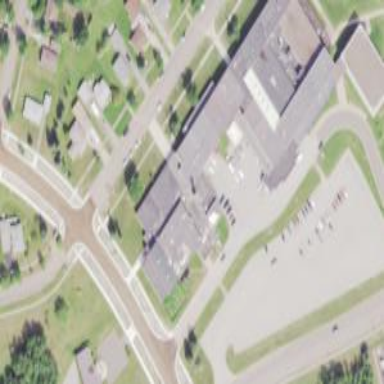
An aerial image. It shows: School building.